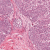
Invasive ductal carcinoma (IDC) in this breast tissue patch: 0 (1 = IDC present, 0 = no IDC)